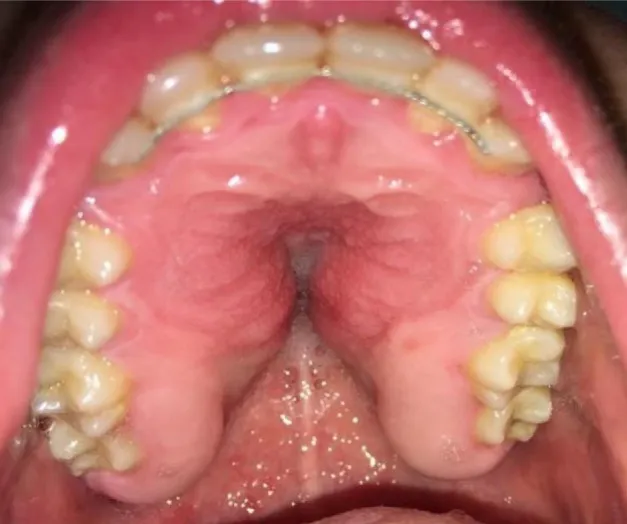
Hypertrophic mucosa on palatal region 3 months after orthodontic treatment.
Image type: pathology (fish)